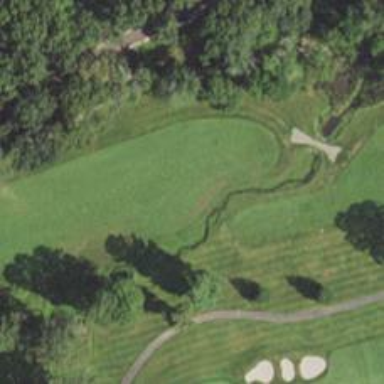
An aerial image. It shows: Grassy area designated as golf fairway.